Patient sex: M
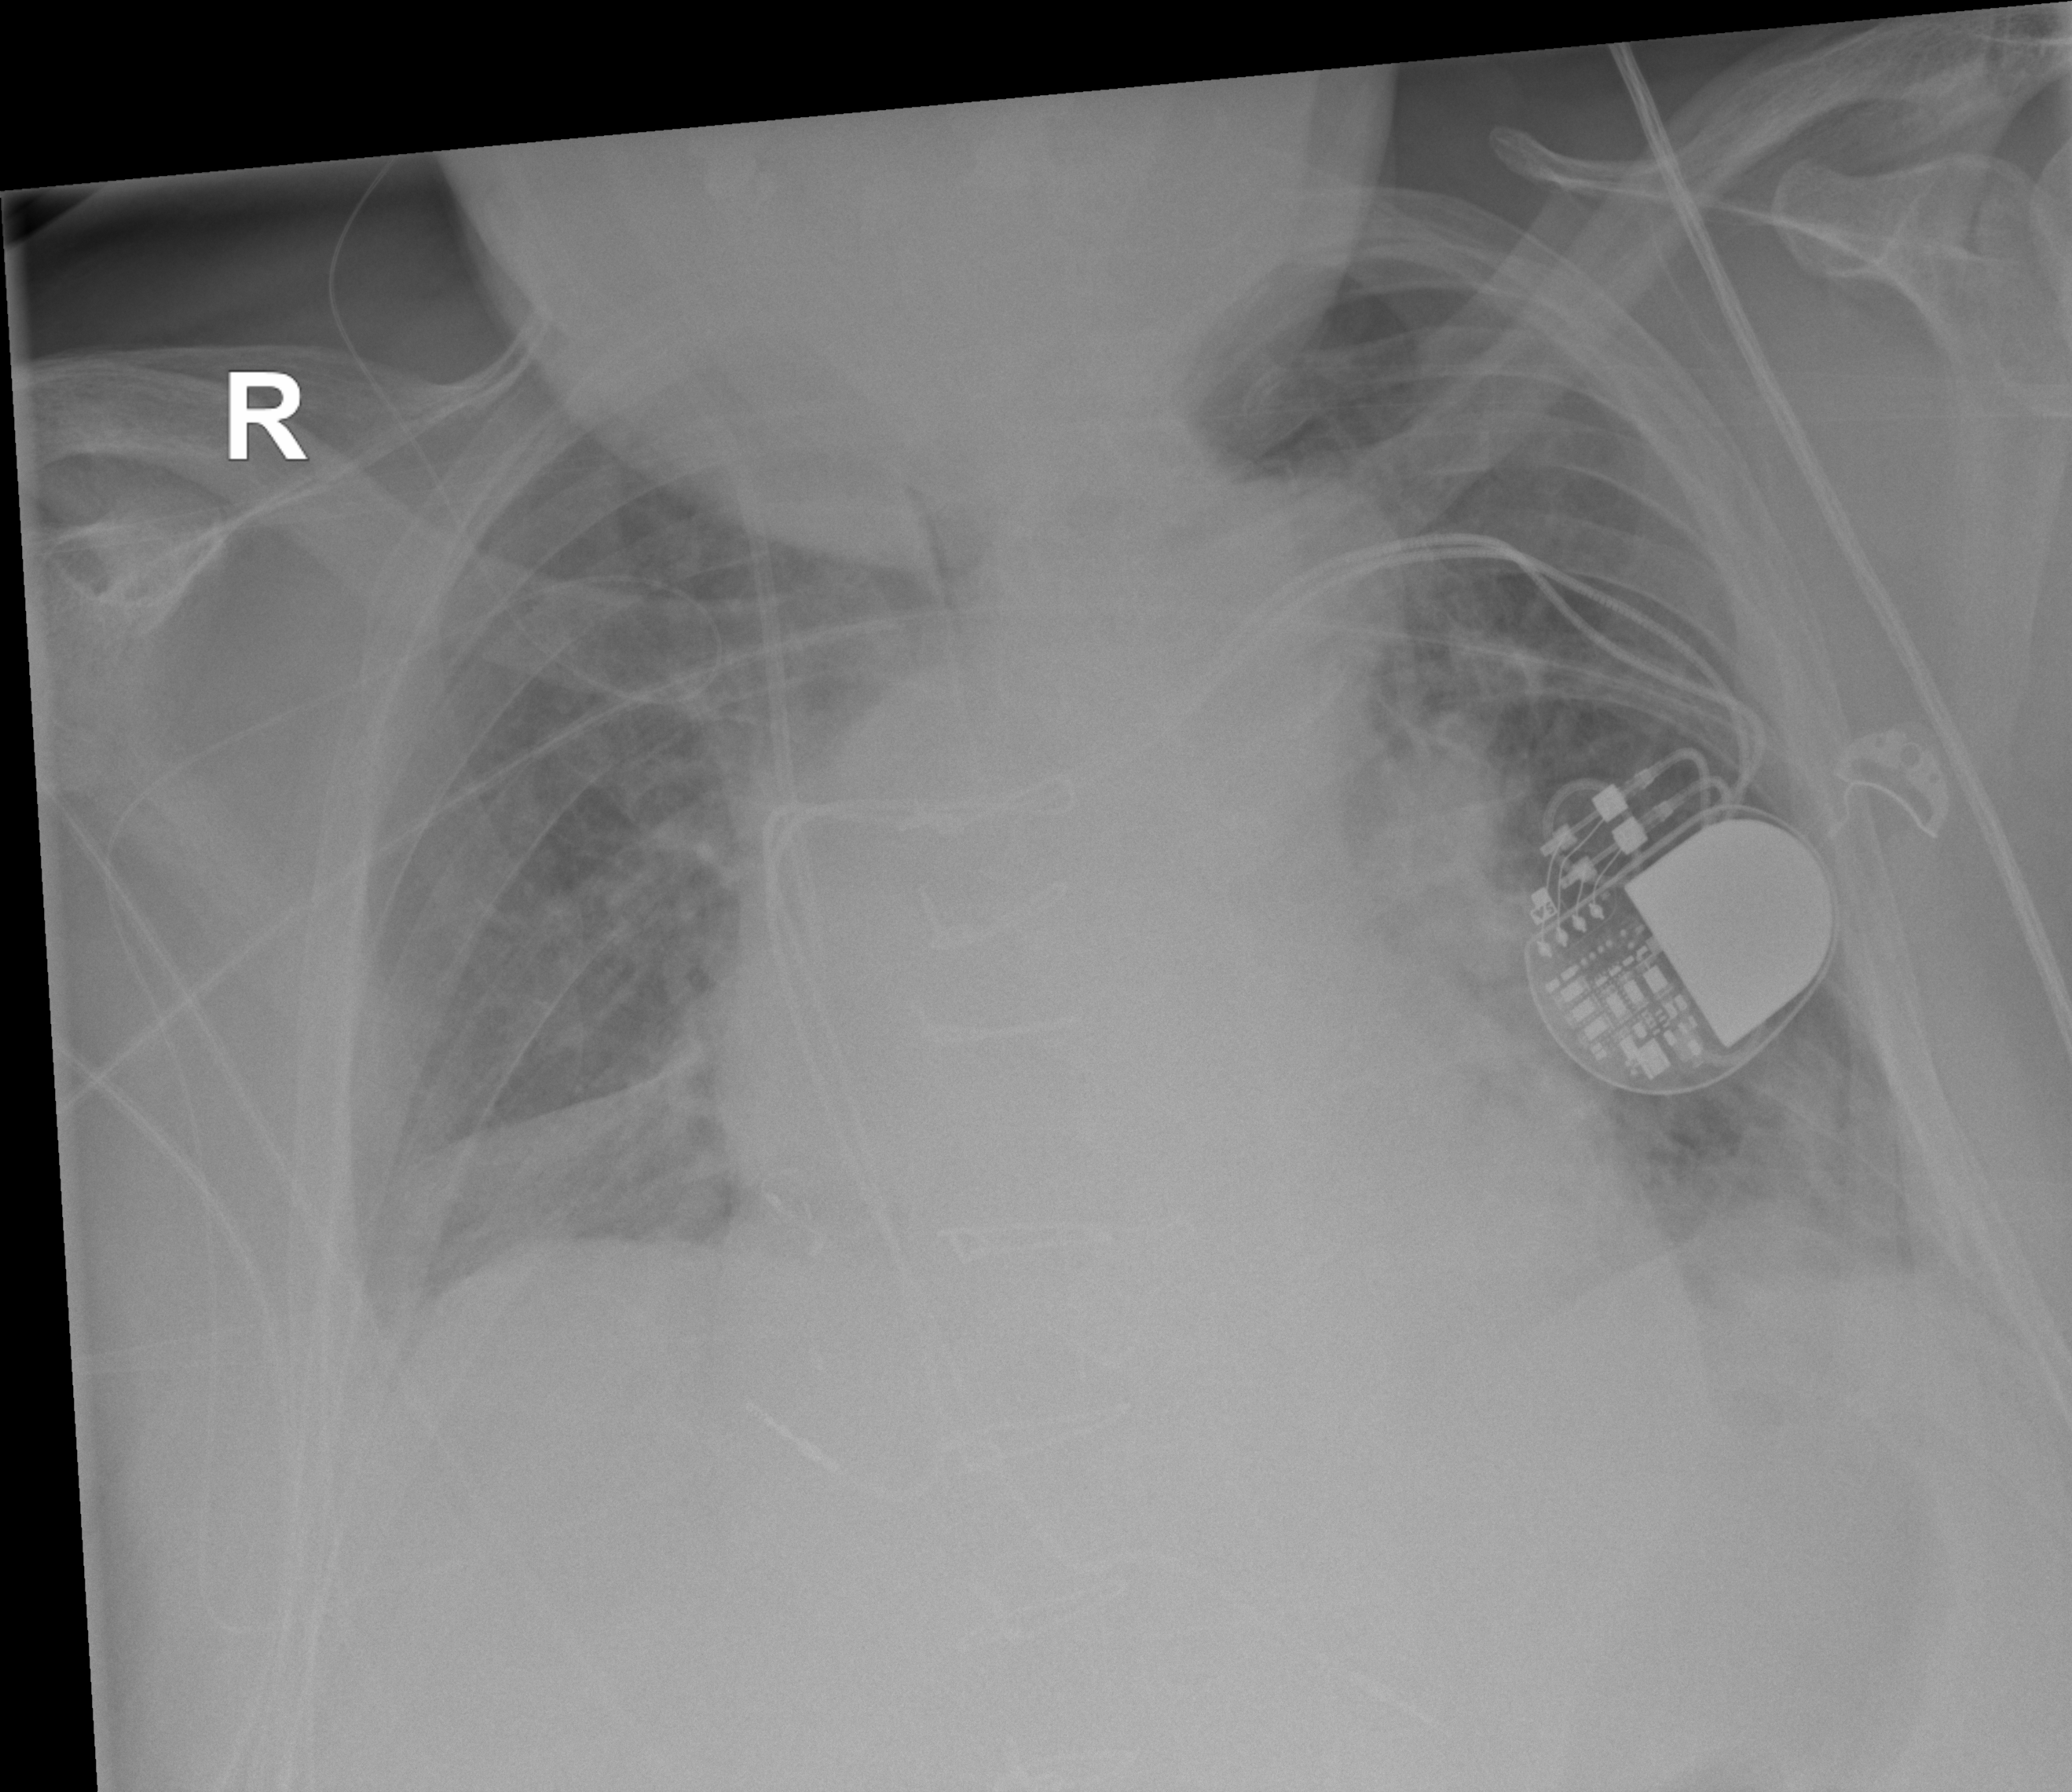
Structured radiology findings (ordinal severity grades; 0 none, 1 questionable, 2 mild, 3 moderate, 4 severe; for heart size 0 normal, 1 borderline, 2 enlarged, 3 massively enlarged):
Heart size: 2
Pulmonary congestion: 2
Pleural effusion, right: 0
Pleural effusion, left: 2
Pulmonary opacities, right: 0
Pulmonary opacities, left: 0
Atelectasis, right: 2
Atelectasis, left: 2